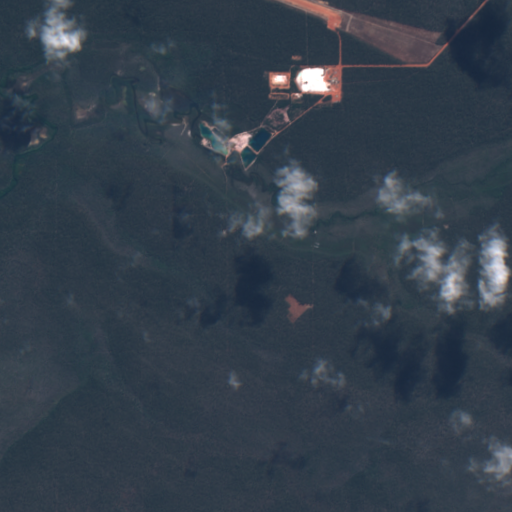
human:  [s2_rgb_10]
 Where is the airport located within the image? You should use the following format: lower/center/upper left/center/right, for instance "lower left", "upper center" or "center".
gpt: The airport is located in the upper right of the image.
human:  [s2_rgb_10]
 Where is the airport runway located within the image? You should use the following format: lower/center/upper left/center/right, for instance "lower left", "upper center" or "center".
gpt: The airport runway is located in the upper center of the image.
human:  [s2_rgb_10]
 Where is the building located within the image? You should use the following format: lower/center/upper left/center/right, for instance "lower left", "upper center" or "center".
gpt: The building is located in the upper left of the image.
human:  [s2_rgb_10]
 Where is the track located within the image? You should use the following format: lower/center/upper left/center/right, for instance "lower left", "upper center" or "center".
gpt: There is no track in the image.